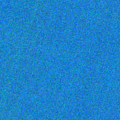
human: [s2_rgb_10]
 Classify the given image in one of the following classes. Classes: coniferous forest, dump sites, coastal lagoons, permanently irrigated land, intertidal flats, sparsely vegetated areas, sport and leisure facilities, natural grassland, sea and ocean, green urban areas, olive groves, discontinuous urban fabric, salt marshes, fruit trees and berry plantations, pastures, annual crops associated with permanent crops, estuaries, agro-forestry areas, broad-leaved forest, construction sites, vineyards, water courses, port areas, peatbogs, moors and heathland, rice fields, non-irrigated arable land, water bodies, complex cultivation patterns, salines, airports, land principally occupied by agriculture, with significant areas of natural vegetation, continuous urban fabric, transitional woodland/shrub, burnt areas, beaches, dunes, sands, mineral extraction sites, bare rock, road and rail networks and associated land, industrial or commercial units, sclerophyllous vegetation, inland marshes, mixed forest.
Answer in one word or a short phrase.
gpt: sea and ocean